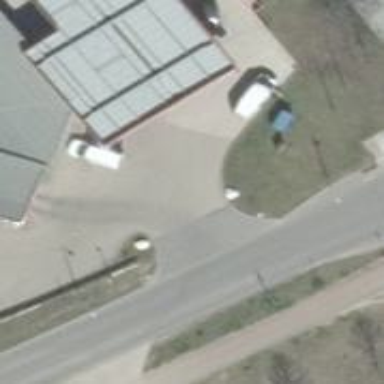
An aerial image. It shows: Service road leading to fuel station.